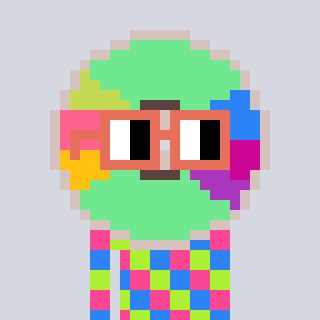
a pixel art character with square orange glasses, a cd-shaped head and a bege-colored body on a cool background